Chest X-ray:
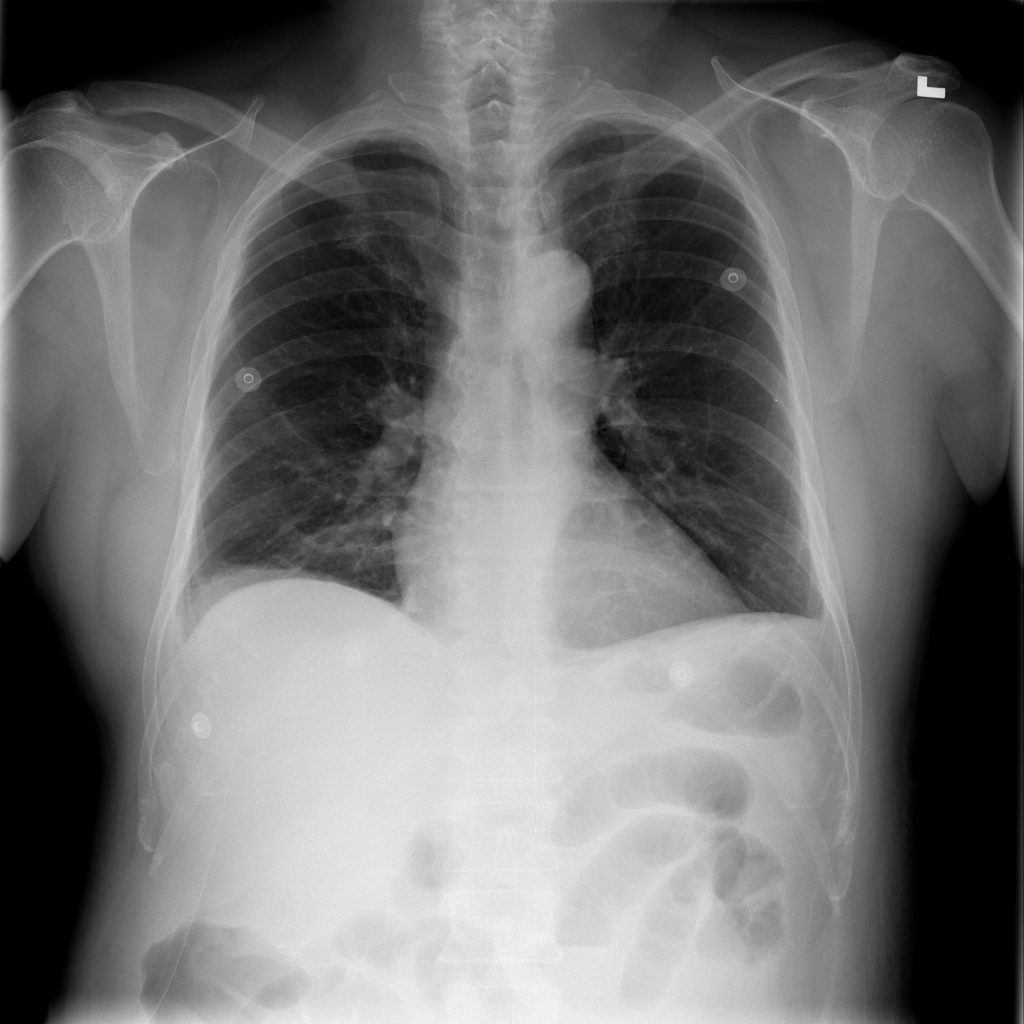
Findings: Pleural Thickening, Fracture
No abnormal finding: no